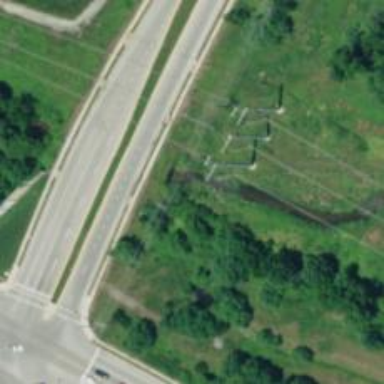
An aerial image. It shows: Power pole.